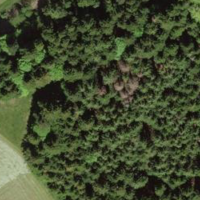
EUNIS habitat code: 43
Species observed at this site:
Teucrium scorodonia